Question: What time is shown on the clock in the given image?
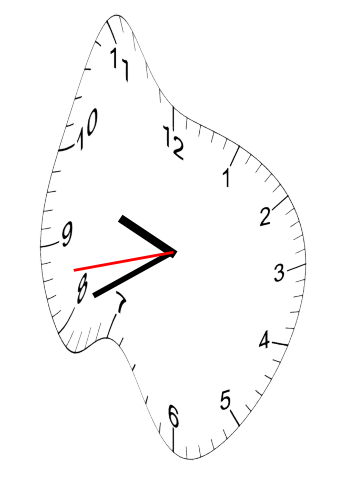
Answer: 09:40:43